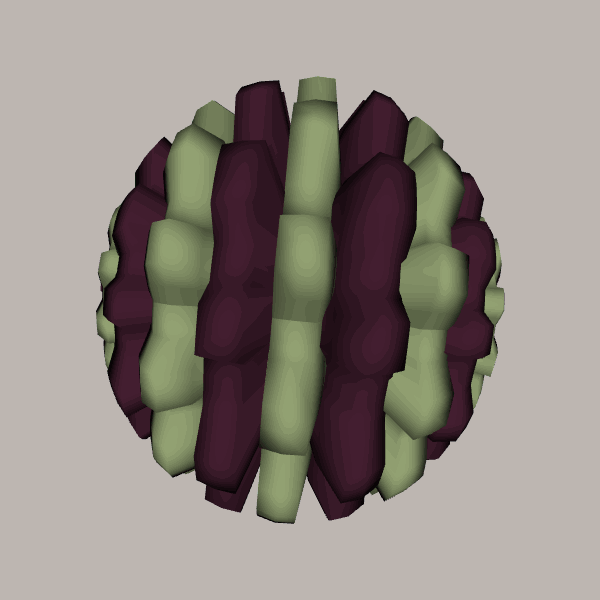
Background: light